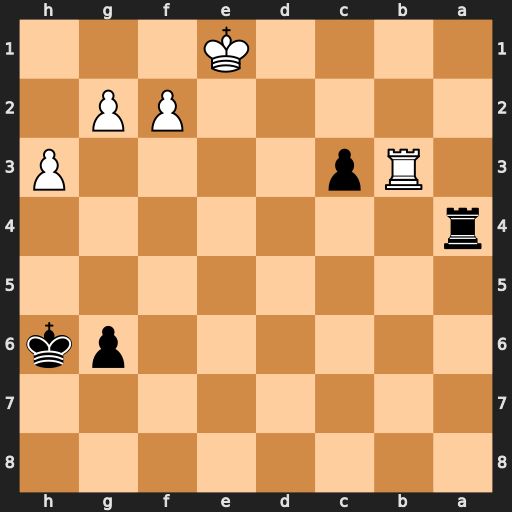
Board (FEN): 8/8/6pk/8/r7/1Rp4P/5PP1/4K3
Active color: b
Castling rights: -
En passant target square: -
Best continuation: Ra1+ Ke2 c2